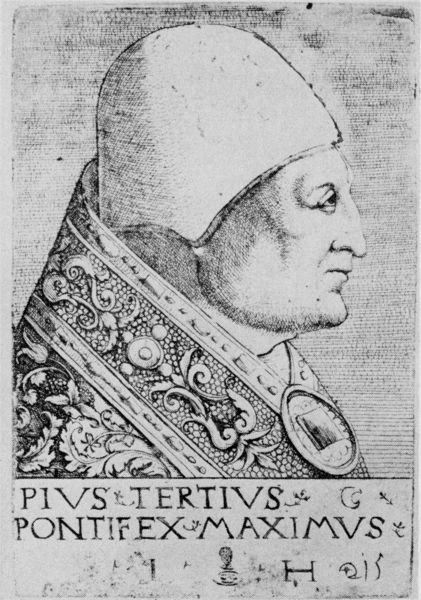
Titel: Bildnis von Pius III
Künstler: Hieronymus Hopfer
Institution: (Seriendruck)
Schlagwörter: mann, schatten, umhang, weiß, grau, hut, licht, mund, nase, profil, schwarz, blick, haube, hochformat, muster, ornament, alt, kappe, mütze, augen, gesicht, kragen, mensch, stein, bildnis, portrait, porträt, kirche, auge, mantel, drei, blatt, brosche, kinn, lippen, kopfbedeckung, holzschnitt, schrift, papier, grafik, graphik, papst, bordüre, inschrift, floral, ornamente, verzierung, wange, stola, name, vier, schnalle, religion, druck, schwarz-weiss, schraffur, radierung, stich, seite, illustration, text, herrscher, brokat, pupille, rom, wappen, priester, rechteckig, mönch, vatikan, mitra, tiara, medaille, siegel, gewebe, kupferstich, christentum, schließe, ornat, latein, lateinisch, maximus, tezt, protrait, katholisch, kippa, humanist, bedeckung, lid, pius, bischoff, kirchenmann, papa, pontifex, pabst, stcih, kinnbacken, theologie, ponitfex, prietsergewand, pius iiui, pius iii, müttiara, amuelett, puis, tertius, pontifax, pius tertius, pivs tertivs, vierte, pontific